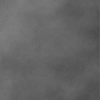
Label: dusty